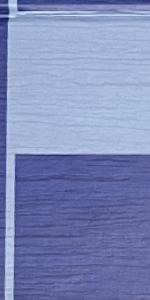
Label: Empty